Interaction volume radius: 5 \u00c5
Interaction volume height: 30 \u00c5
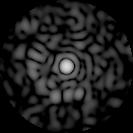
Disorder parameter: 0.8788